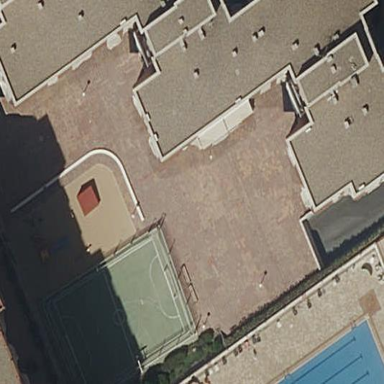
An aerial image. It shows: Futsal pitch for leisure land activities.